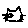
Label: cat